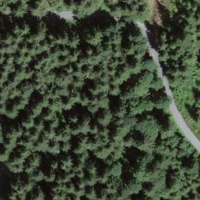
EUNIS habitat code: 43
Species observed at this site:
Lamium galeobdolon